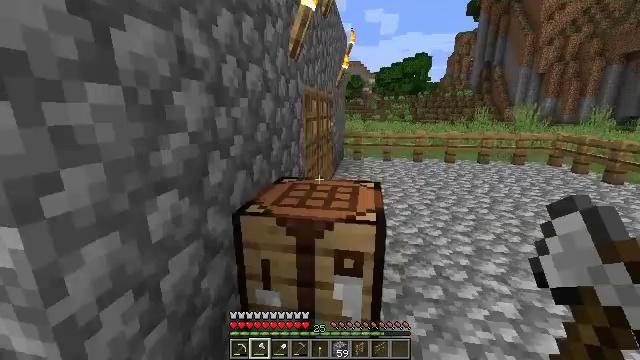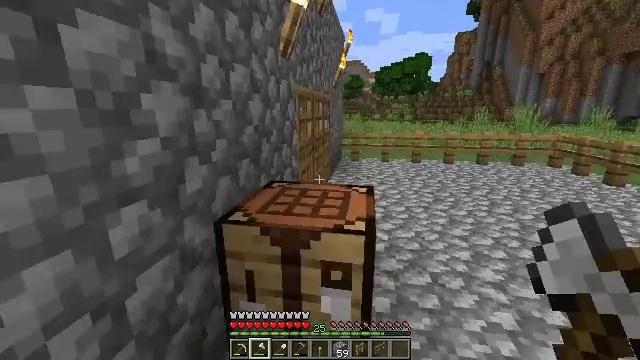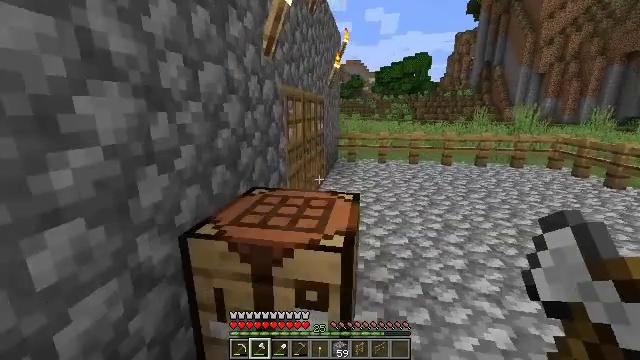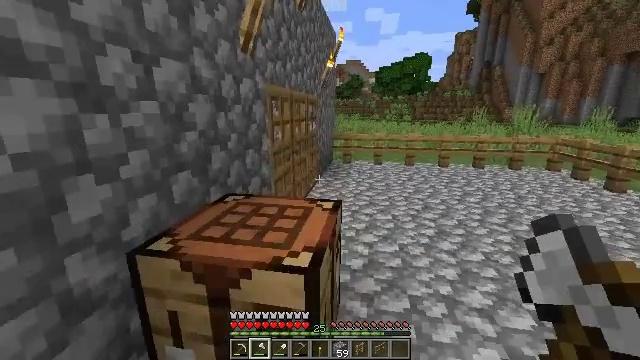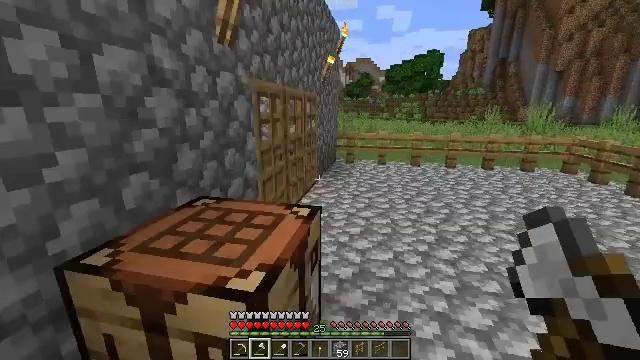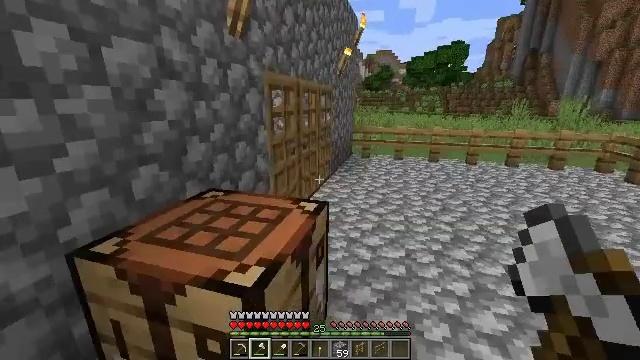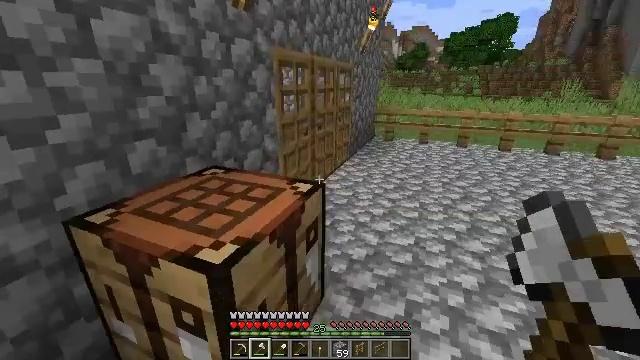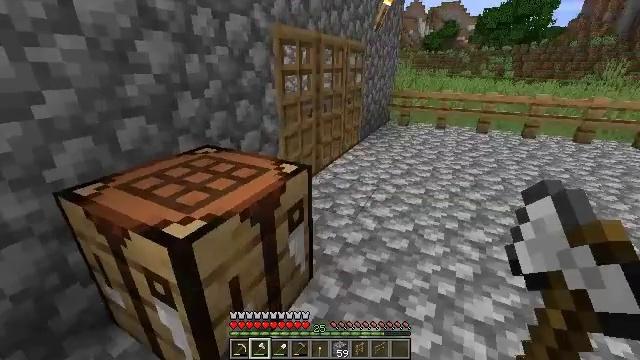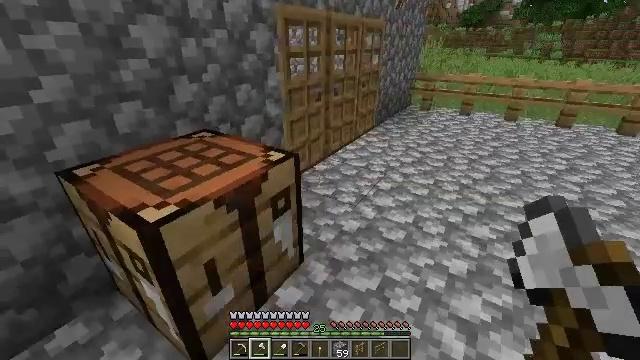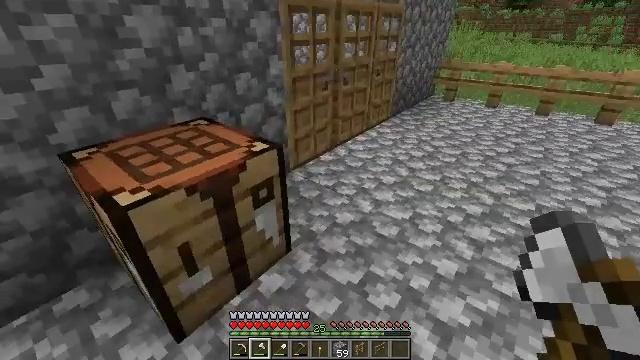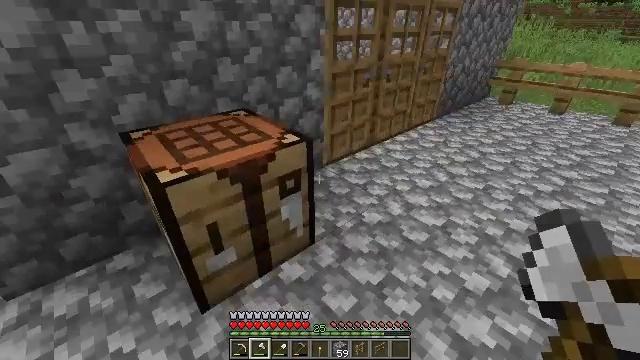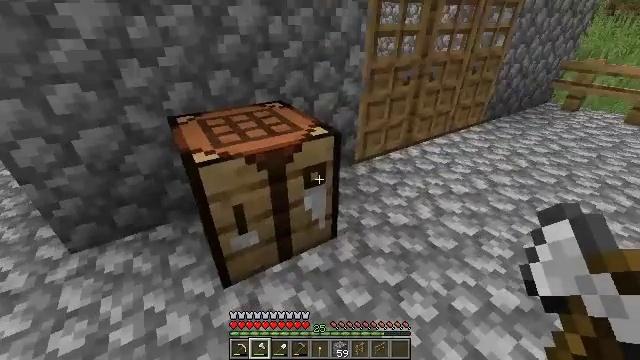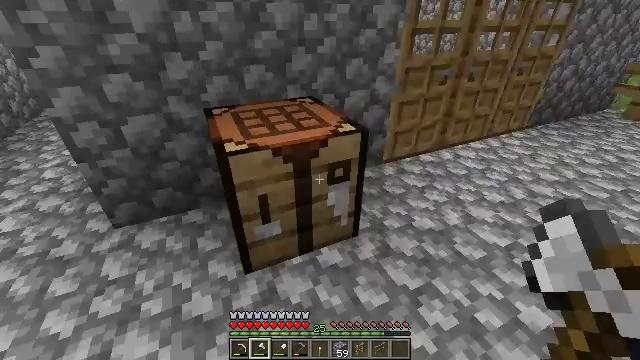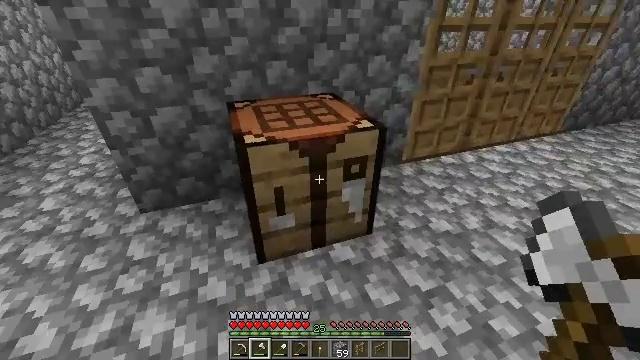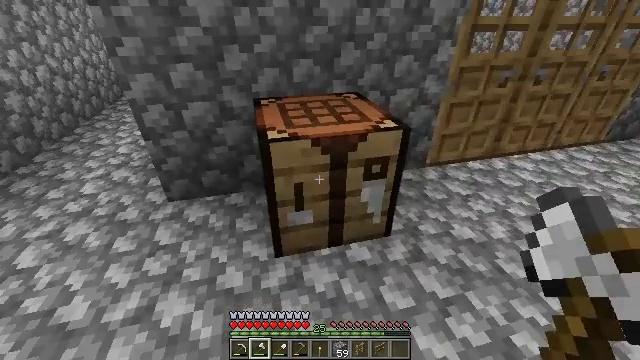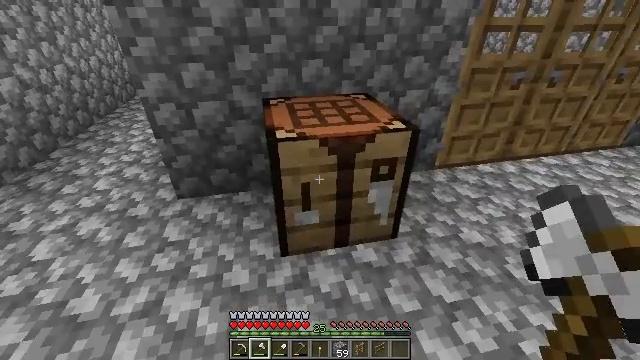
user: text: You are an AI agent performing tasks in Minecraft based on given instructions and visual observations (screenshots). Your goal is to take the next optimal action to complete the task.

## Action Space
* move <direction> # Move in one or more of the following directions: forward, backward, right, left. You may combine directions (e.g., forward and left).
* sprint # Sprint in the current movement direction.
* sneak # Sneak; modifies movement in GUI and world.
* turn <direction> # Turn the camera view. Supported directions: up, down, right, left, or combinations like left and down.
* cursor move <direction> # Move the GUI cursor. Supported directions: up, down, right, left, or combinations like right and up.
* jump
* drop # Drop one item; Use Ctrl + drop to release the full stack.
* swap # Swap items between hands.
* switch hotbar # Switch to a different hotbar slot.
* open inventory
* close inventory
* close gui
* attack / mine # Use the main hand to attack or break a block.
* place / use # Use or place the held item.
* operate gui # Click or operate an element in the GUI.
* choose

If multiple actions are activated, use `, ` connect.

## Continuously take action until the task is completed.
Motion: motion action
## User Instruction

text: Craft granite stairs using granite blocks.
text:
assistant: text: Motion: move forward and move right
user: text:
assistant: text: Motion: move forward and move right
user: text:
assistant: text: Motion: move forward and move right
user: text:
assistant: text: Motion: move forward and move right, turn left
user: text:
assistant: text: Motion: move right, turn left and down
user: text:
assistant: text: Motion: move right, turn left and down
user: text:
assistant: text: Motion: move right, turn left and down
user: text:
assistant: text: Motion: move right, turn left and down
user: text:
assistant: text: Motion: move right, turn left and down
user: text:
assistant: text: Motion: turn left
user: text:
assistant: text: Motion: turn left
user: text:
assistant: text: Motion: turn left
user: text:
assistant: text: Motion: turn left
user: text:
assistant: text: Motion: turn left
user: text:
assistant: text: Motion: turn left, use / place
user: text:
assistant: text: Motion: use / place
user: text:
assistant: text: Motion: turn right and up, use / place
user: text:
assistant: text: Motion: no_op
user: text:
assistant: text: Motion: no_op
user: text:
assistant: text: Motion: open gui
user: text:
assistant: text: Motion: no_op
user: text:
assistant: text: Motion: no_op
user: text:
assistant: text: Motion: no_op
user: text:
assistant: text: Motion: cursor move up
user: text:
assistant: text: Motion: cursor move up
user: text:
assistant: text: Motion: no_op
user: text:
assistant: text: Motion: no_op
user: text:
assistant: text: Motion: no_op
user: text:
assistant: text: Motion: no_op
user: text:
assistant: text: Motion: cursor move left